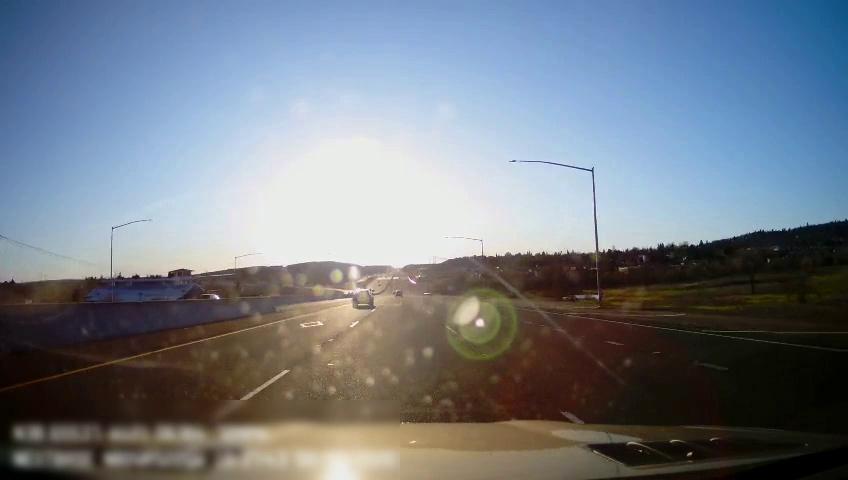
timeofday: Day
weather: Sunny
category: Drivable Space
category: Drivable Space
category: Vehicles | Car
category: Vehicles | Car
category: Lanes | Alternate Lane
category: Lanes | Alternate Lane
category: Lanes | Current Lane
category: Lanes | Current Lane
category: Lanes | Alternate Lane